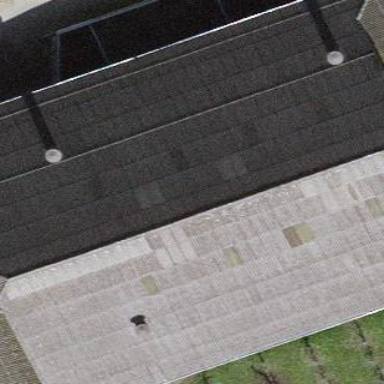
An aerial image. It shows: Farm building.